Question: I have a GridPanel with 5 columns, I put 'filter:true' in every row but it doesn't show filter option and doesn't show the store items either, I see two rows but they are empty.
'''
storeSalvaguardas = [{'codigo':'10', 'tipoDocumento':'final','denominacion':'Documento de prueba', 'version':'2', 'descripcion':'eso'},{'codigo':'10', 'tipoDocumento':'final','denominacion':'Documento de prueba', 'version':'2', 'descripcion':'eso'}];
grid = new Ext.grid.GridPanel({
store: storeSalvaguardas,
requires: [
'Ext.grid.filters.Filters'
],
id: 'tablaGrid',
trackMouseOver: true,
columns: [
{id:'codigo',header: '<bean:message key="label.agr.informes.codigo"/>', width: 10, sortable: true, dataIndex: 'codigo', filter: true},
{id:'tDoc',header: '<bean:message key="label.gi.productos.tipo"/>', width: 10,sortable: true, dataIndex: 'tipoDocumento', filter: true},
{id:'nombre',header: '<bean:message key="label.gestionRecursos.criterios.busqueda.tab1"/>', width: 15,sortable: true, dataIndex: 'denominacion', filter: true},
{id:'version',header: '<bean:message key="label.gd.tab1.version"/>', width: 10,sortable: true, dataIndex: 'version', filter: true},
{id:'descripcion',header: '<bean:message key="label.gd.tab3.anexos.columna.descripcion"/>', width: 55,sortable: false, dataIndex: 'descripcion', filter: true}
],
bbar: [
'<bean:message key="label.agr.dobleclic.modificar"/>'
],
region: 'center',
stripeRows: true,
title:'<bean:message key="label.AGR.analisisgr.listadodocs"/>',
frame:true,
layout:'fit',
border: true,
loadMask: new Ext.LoadMask( Ext.getBody(), {
msg:'<bean:message key="generic.label.cargando"/>'
}),
forceFit: true,
style: 'text-align: left;',
});
'''
Here is the result:

What am I doing wrong? Thank you in advance.
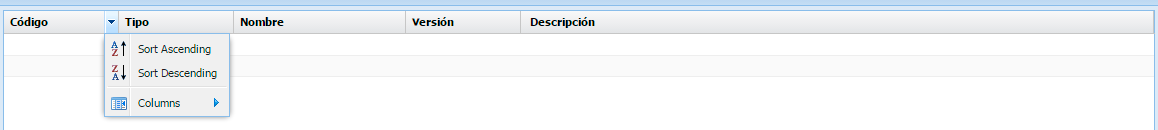
Answer: Finally only we needed to include 'plugins: 'gridfilters',' in my code.
This is the final code:
'''
grid = new Ext.grid.GridPanel({
plugins: 'gridfilters',
store: storeDocumento,
listeners: {
'rowdblclick': function (view, record, tr, columnIndex, e) {
var cell = e.getTarget('.x-grid-cell-inner');
if (!cell) {
return;
}
var codigo = record.get('id_doc');
alert('Codigo: ' + codigo);
}
},
requires: [
'Ext.grid.filters.Filters'
],
id: 'tablaGrid',
trackMouseOver: false,
columns: [
{id:'id_doc',header: '', width: 10, sortable: true, dataIndex: 'id_doc', filter: 'string', hidden: true},
{id:'codigo',header: '<bean:message key="label.agr.informes.codigo"/>', width: 10, sortable: true, dataIndex: 'codigo', filter: 'string'},
{id:'tDoc',header: '<bean:message key="label.gi.productos.tipo"/>', width: 10,sortable: true, dataIndex: 'tipoDocumento', filter: 'list'},
{id:'nombre',header: '<bean:message key="label.gestionRecursos.criterios.busqueda.tab1"/>', dataIndex: 'denominacion', width: 15,sortable: true, filter: true},
{id:'version',header: '<bean:message key="label.gd.tab1.version"/>', width: 10,sortable: true, dataIndex: 'version', filter: 'number'},
{id:'fecha',header: 'Fecha', width: 10, sortable: true, dataIndex: 'fecha', filter: 'date'},
{id:'descripcion',header: '<bean:message key="label.gd.tab3.anexos.columna.descripcion"/>', width: 55, dataIndex: 'descripcion', sortable: false, filter: false}
],
bbar: [
'<bean:message key="label.agr.dobleclic.modificar"/>'
],
region: 'center',
stripeRows: true,
title:'<bean:message key="label.AGR.analisisgr.listadodocs"/>',
frame:true,
layout:'fit',
border: true,
loadMask: new Ext.LoadMask( Ext.getBody(), {
msg:'<bean:message key="generic.label.cargando"/>'
}),
forceFit: true,
style: 'text-align: left;',
});
'''